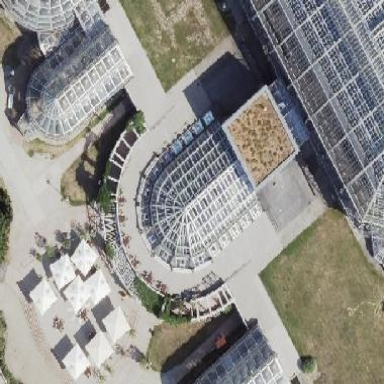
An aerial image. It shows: Greenhouse.